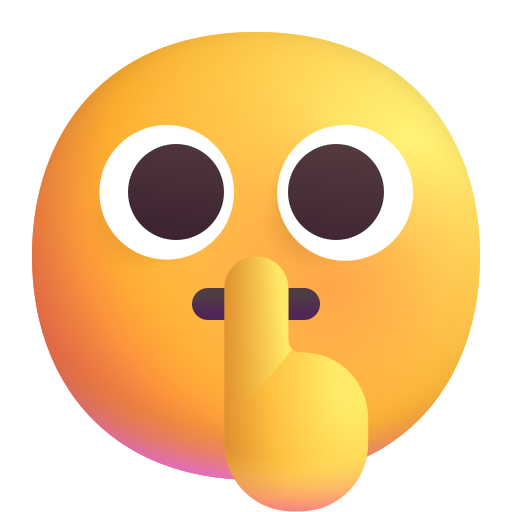
shushing face color